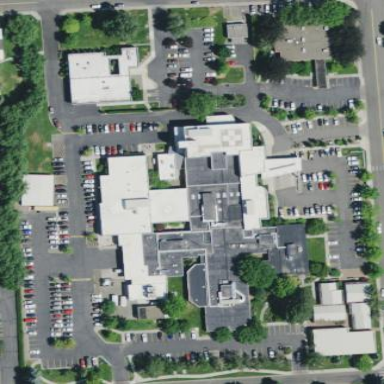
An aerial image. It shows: Hospital providing healthcare services.